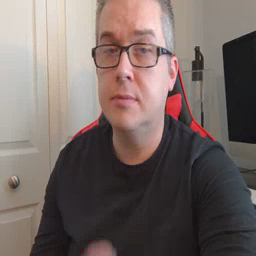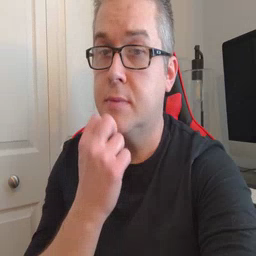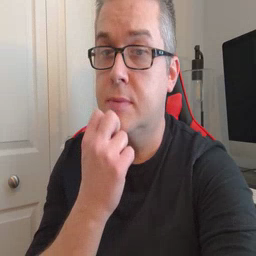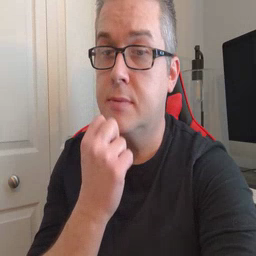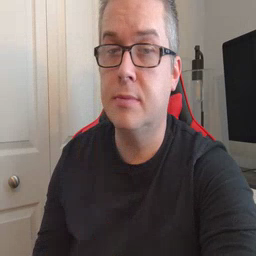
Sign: underwear